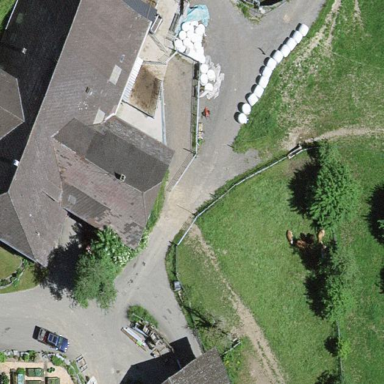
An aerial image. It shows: Farm building.